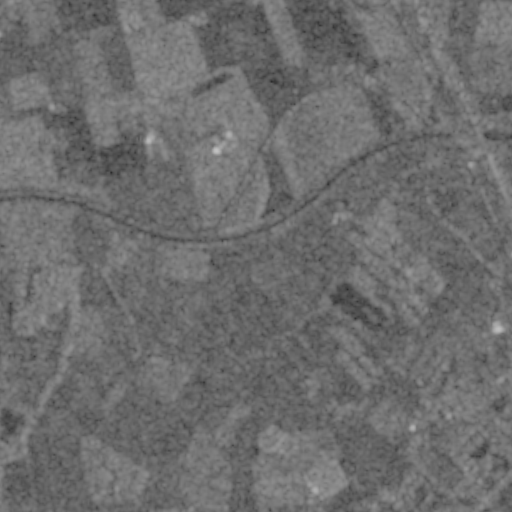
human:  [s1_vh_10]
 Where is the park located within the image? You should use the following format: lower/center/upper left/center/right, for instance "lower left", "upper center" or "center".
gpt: The park is located in the lower right of the image.
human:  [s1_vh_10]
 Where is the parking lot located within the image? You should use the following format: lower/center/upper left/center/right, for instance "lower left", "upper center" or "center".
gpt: The parking lot is located in the upper right of the image.
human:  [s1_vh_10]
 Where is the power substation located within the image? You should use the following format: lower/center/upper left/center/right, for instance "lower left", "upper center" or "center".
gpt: The power substation is located in the lower right of the image.
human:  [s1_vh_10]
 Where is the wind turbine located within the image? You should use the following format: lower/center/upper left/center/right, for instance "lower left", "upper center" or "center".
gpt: The wind turbine is located in the upper right of the image.
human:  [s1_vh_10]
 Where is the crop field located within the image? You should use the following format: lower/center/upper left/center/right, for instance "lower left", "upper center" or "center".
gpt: There is no crop field in the image.

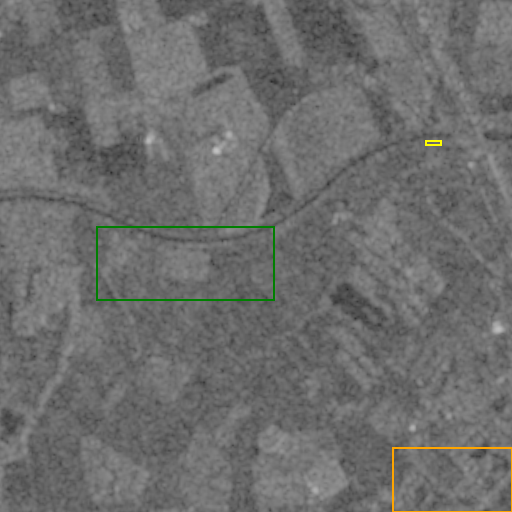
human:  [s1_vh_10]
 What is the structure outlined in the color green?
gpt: The structure outlined in green is a crop field.
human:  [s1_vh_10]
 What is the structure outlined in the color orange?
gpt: The structure outlined in orange is a park.
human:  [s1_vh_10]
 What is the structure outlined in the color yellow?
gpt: The structure outlined in yellow is a parking lot.
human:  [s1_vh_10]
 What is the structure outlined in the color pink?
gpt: There is no pink outline.